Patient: sex M, age 63
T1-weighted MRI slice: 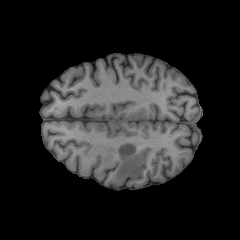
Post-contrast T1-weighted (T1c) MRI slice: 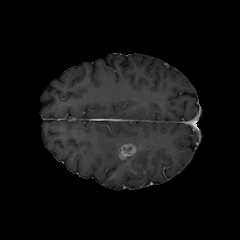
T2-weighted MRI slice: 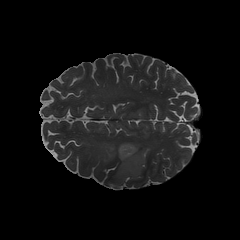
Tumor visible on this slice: yes
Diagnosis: Glioblastoma, IDH-wildtype
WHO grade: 4